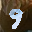
Label: 9